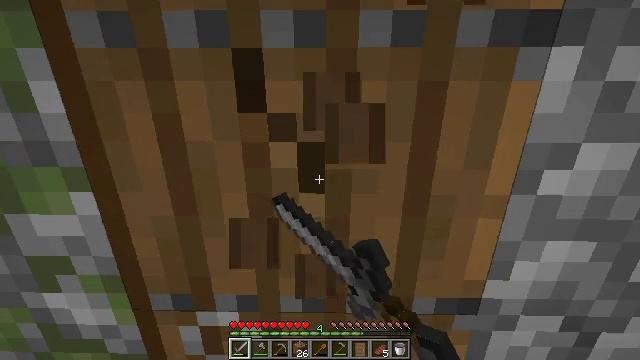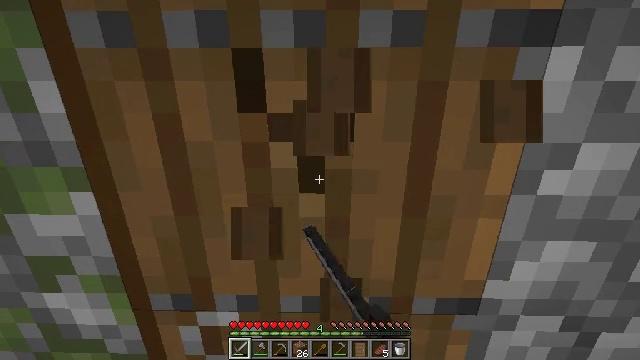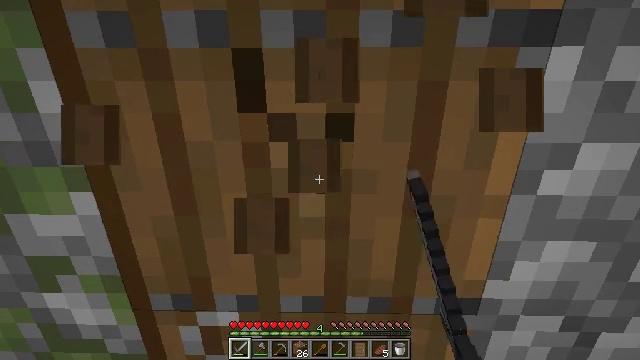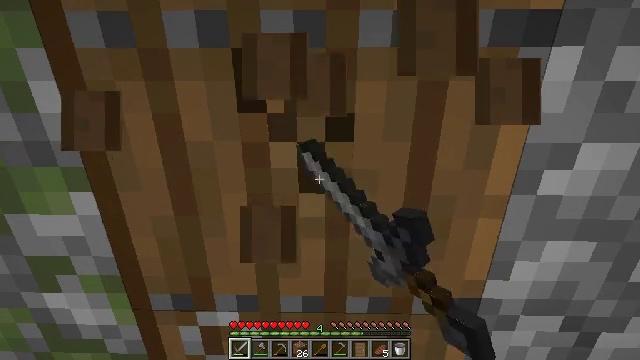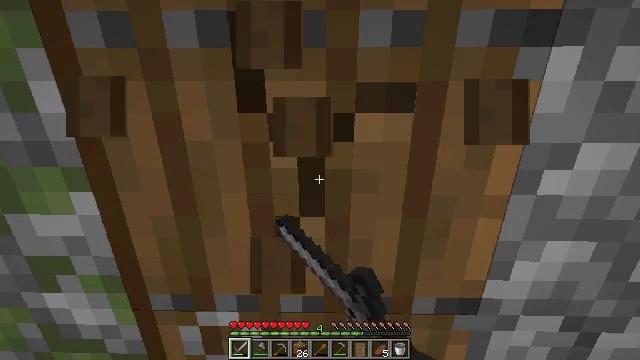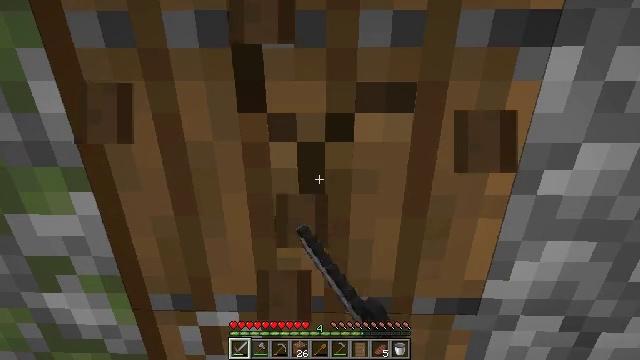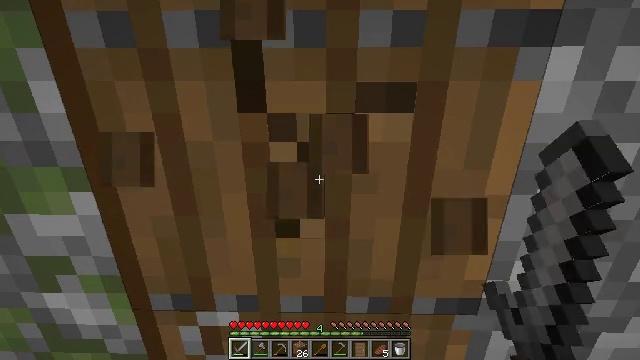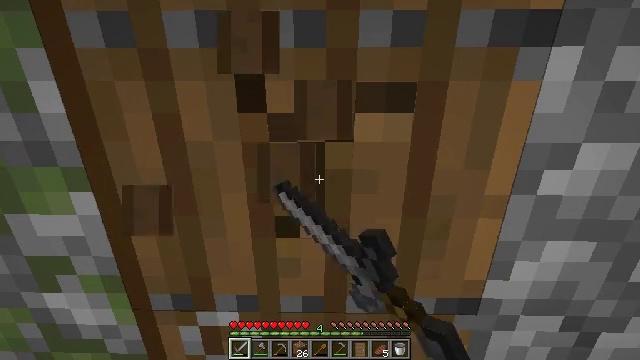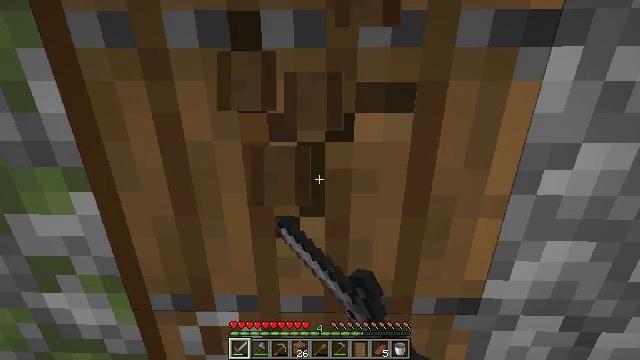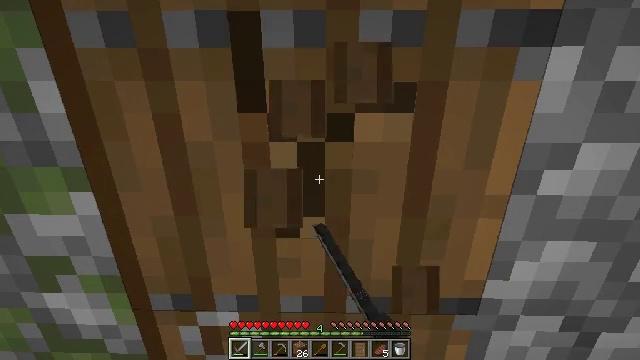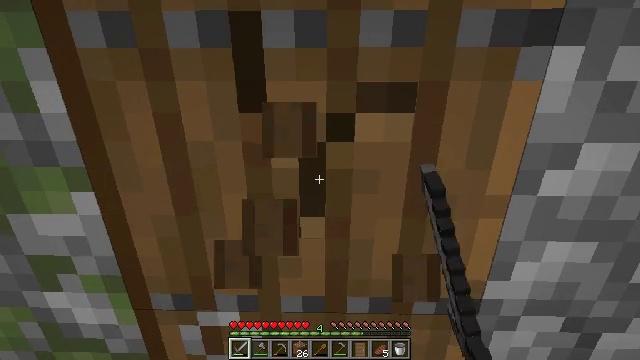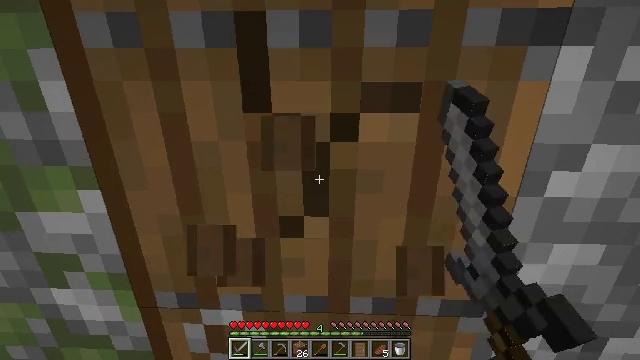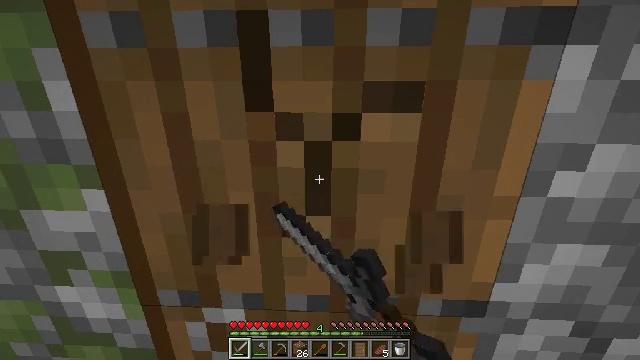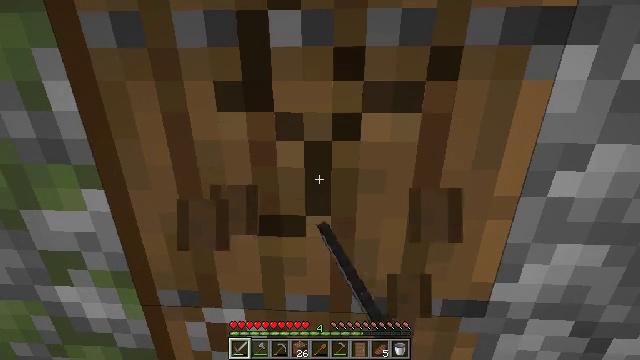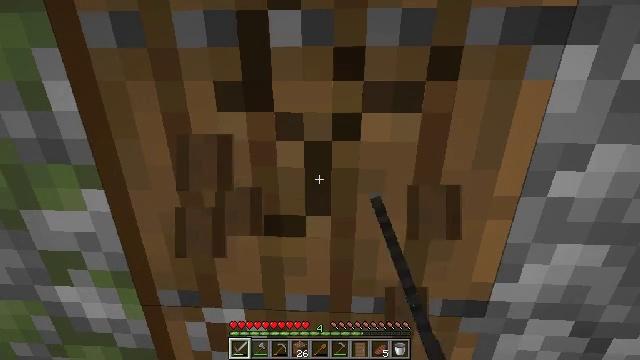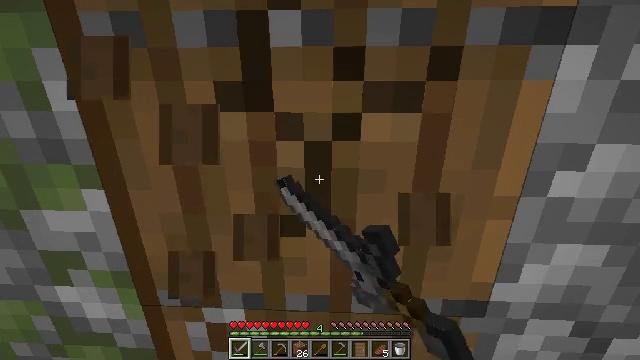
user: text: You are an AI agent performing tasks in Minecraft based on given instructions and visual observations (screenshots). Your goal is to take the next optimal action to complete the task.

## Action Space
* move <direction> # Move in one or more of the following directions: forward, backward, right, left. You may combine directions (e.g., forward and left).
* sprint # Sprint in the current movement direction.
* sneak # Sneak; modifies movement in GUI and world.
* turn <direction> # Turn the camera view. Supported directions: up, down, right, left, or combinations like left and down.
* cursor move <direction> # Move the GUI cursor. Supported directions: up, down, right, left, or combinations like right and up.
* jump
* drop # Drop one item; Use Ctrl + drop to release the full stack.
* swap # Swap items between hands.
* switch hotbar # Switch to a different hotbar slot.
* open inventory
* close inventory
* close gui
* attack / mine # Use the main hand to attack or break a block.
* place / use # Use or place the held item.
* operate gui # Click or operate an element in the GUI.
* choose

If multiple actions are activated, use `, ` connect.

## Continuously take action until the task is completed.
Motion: motion action
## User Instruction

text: Attack the spruce door to gather it.
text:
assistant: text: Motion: attack / mine
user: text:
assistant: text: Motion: attack / mine
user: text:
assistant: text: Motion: attack / mine
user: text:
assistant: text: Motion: attack / mine
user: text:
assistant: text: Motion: attack / mine
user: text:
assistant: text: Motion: attack / mine
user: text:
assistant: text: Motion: attack / mine
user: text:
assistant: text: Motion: attack / mine
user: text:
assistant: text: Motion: attack / mine
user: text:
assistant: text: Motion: attack / mine
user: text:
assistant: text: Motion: attack / mine
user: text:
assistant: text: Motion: attack / mine
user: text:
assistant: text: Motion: attack / mine
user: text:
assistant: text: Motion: attack / mine
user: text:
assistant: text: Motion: attack / mine
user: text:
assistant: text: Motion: attack / mine
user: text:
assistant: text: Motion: attack / mine
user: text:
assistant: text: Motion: attack / mine
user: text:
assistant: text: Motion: attack / mine
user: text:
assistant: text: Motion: attack / mine
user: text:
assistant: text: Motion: attack / mine
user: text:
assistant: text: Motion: attack / mine
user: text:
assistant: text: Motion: attack / mine
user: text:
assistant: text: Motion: attack / mine
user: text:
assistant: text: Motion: attack / mine
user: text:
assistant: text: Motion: attack / mine
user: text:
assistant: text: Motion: attack / mine
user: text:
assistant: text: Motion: attack / mine
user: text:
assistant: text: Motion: attack / mine
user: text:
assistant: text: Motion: attack / mine